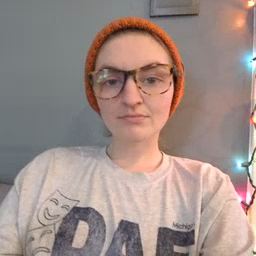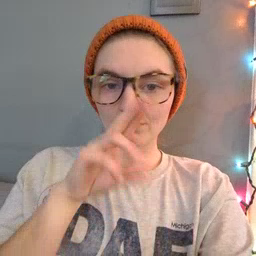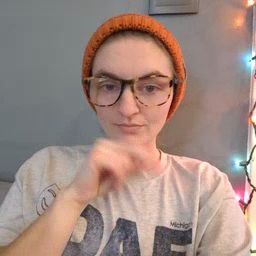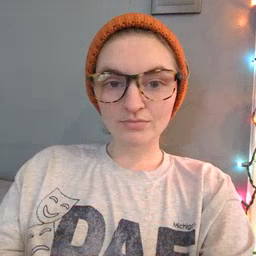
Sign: duck